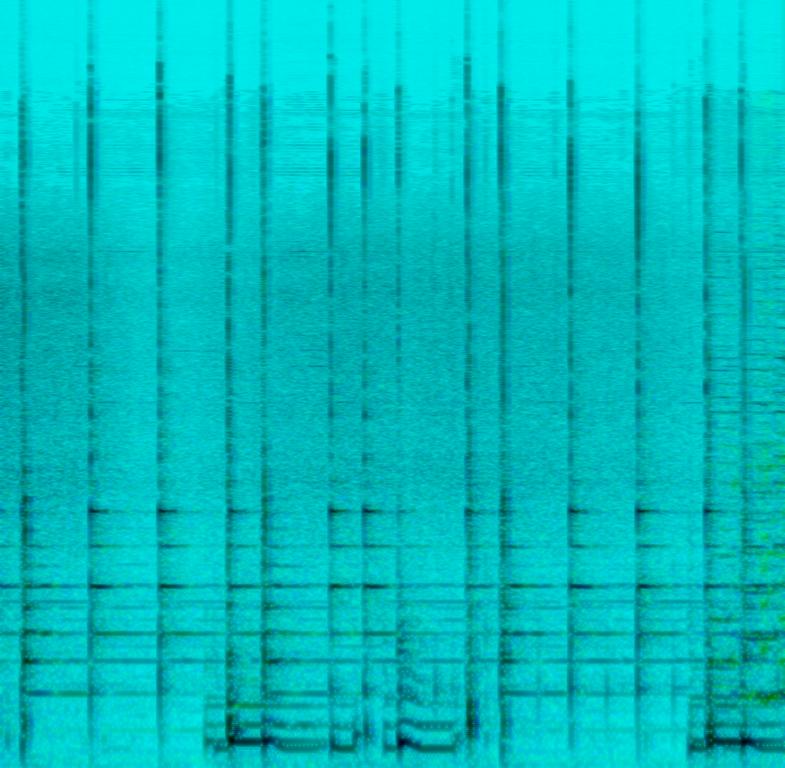
The low quality recording features a traditional song that contains a wide string melody, wooden percussion and some noisy sound in the background. It gives relaxing vibes, even though the percussion and strings are a bit aggressive.